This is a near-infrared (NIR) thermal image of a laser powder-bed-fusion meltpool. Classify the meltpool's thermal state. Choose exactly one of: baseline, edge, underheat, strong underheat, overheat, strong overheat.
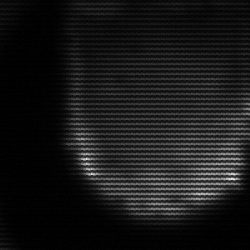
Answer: edge